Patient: sex M, age 30
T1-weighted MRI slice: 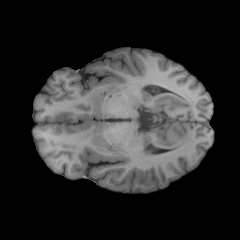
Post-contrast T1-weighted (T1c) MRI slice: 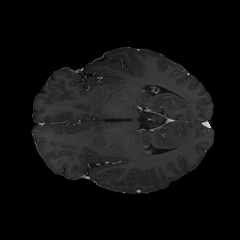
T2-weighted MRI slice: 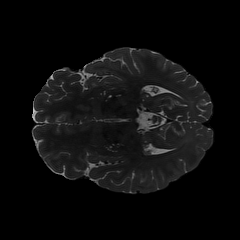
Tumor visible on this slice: no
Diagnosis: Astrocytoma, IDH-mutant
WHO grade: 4